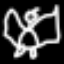
Label: angel